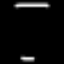
Label: octagon